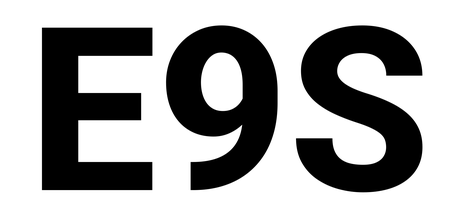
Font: Roboto_ExtraBold